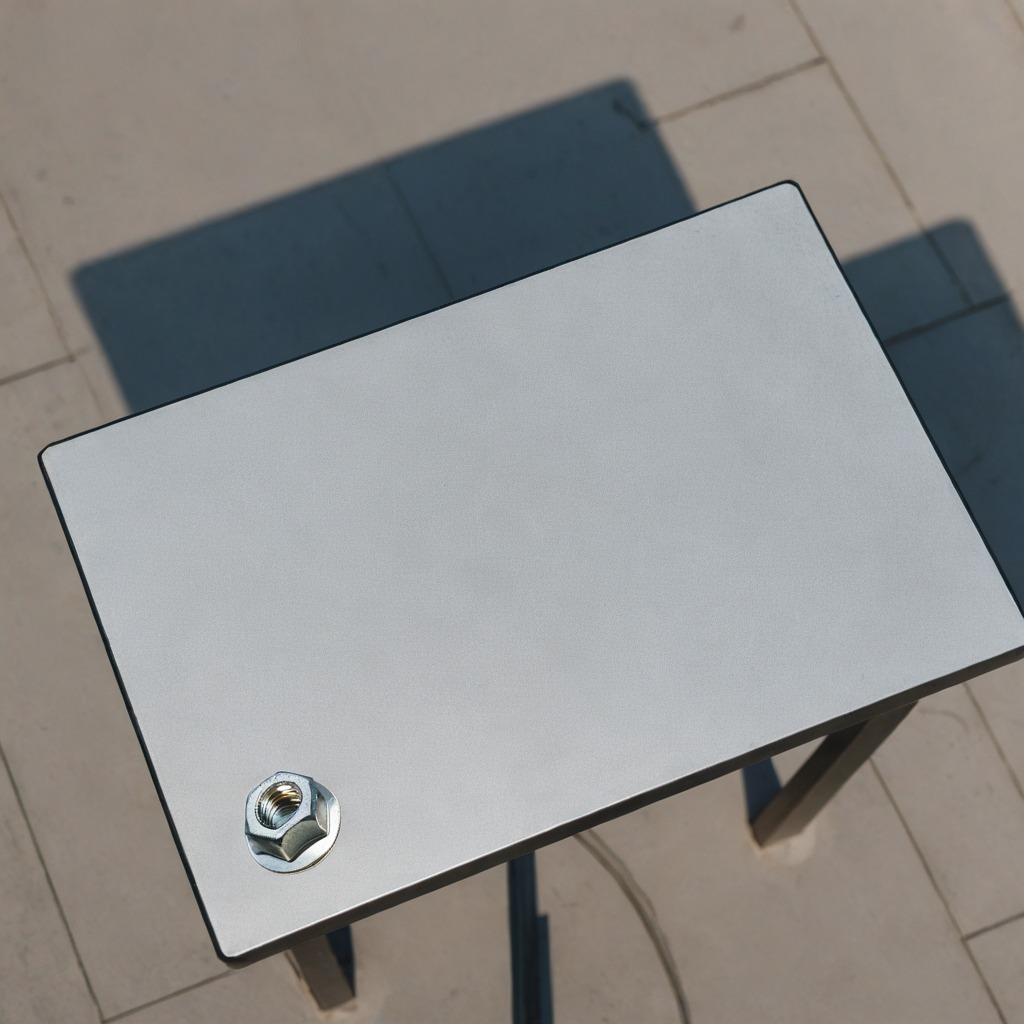
A metal nut is lying on a clean utility table in a temporary outdoor tool station.